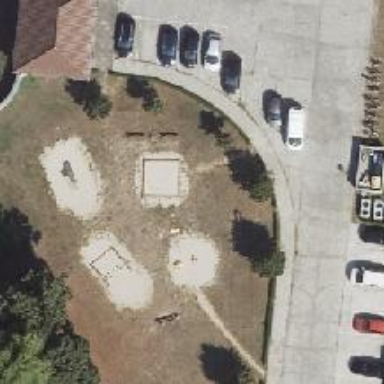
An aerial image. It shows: Sandpit at the playground.